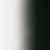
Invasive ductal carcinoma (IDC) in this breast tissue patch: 0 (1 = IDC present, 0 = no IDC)